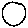
Label: circle